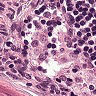
Metastatic tissue present: no